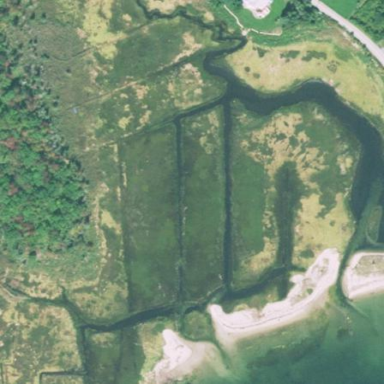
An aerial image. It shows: Saltmarsh wetland area.